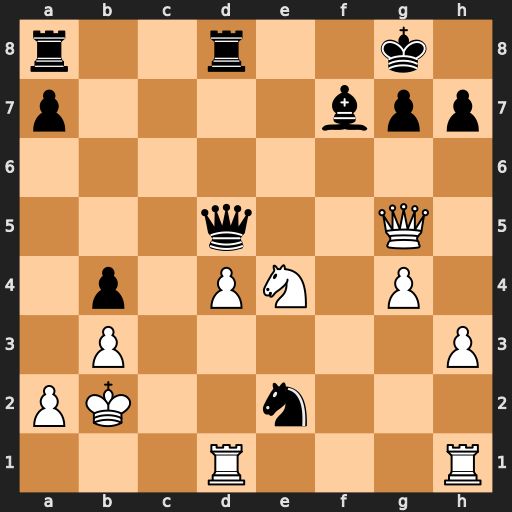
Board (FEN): r2r2k1/p4bpp/8/3q2Q1/1p1PN1P1/1P5P/PK2n3/3R3R
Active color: w
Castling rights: -
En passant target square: -
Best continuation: Nf6+ Kh8 Nxd5